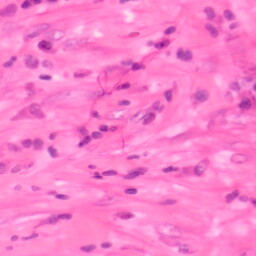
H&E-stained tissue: Colon